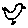
Label: bird